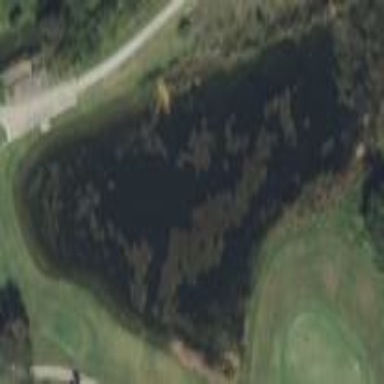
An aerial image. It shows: Scenic view of water hazard on golf course. The natural water feature adds beauty to the landscape.